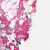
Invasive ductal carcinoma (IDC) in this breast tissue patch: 0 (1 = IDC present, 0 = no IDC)